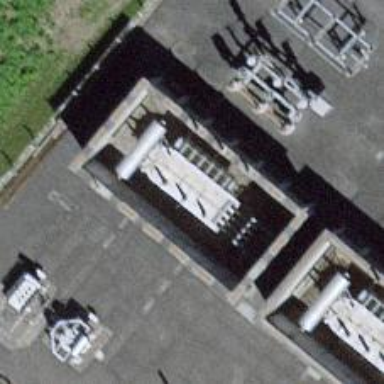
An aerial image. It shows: Transformer is shown.